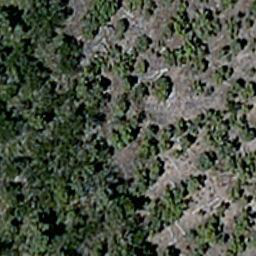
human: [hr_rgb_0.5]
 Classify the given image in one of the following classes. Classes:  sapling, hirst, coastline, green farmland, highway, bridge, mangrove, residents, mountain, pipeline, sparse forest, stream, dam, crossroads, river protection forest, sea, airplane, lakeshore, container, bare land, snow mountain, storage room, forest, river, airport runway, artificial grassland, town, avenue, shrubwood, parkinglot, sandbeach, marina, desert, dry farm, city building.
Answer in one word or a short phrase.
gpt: sparse forest